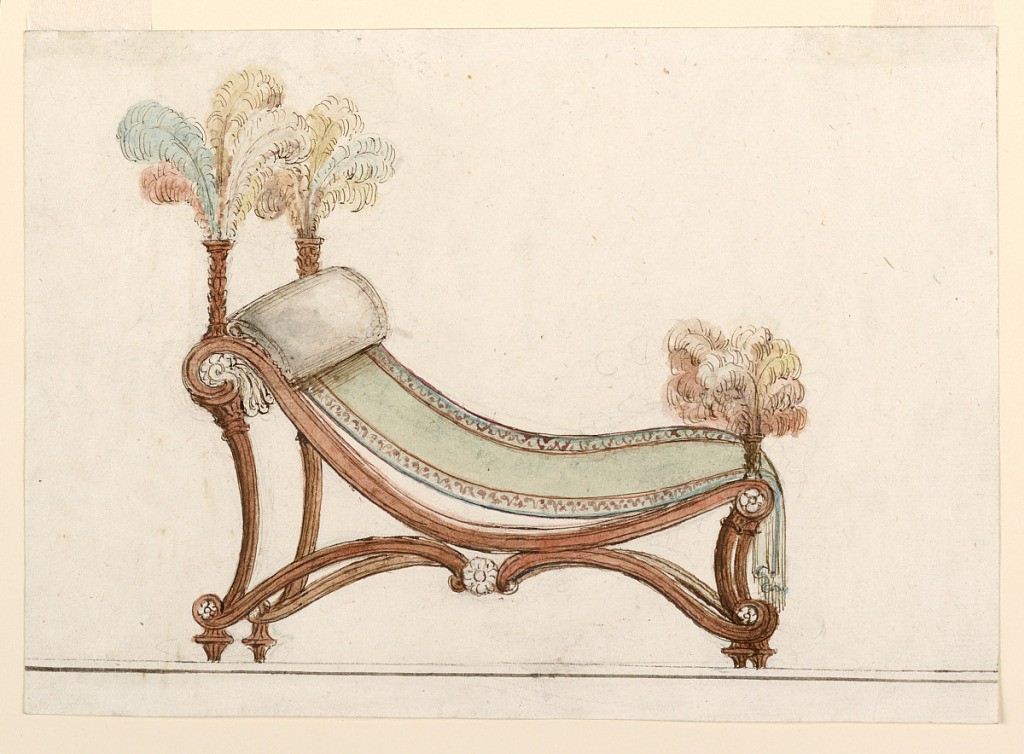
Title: Design for a Sofa
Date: ca. 1800
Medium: Pen and ink, brush and watercolor, graphite on paper; verso: graphite
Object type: Drawing
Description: Horizontal rectangle. Design for a sofa or chaise longue shown slightly obliquely in profile, with the head at left. Below are four knobs, the wooden parts of the framework are curved. A cloth with fringes at the lower end  and with framing bands at the sides is tightened across. A curtain lies upon the head of the sofa which is elevated. Bunches of feathers stand upon columns at the four corners, their shafts shaped like turnks of palm trees, the columns higher at the head of the sofa than at the foot. Two base lines; remnants of a framing line at the right and upper edges. Verso: vertically, parts of pencil drawings, above: of a leaf scroll, below of a winged half-figure ending with a leaf scroll.